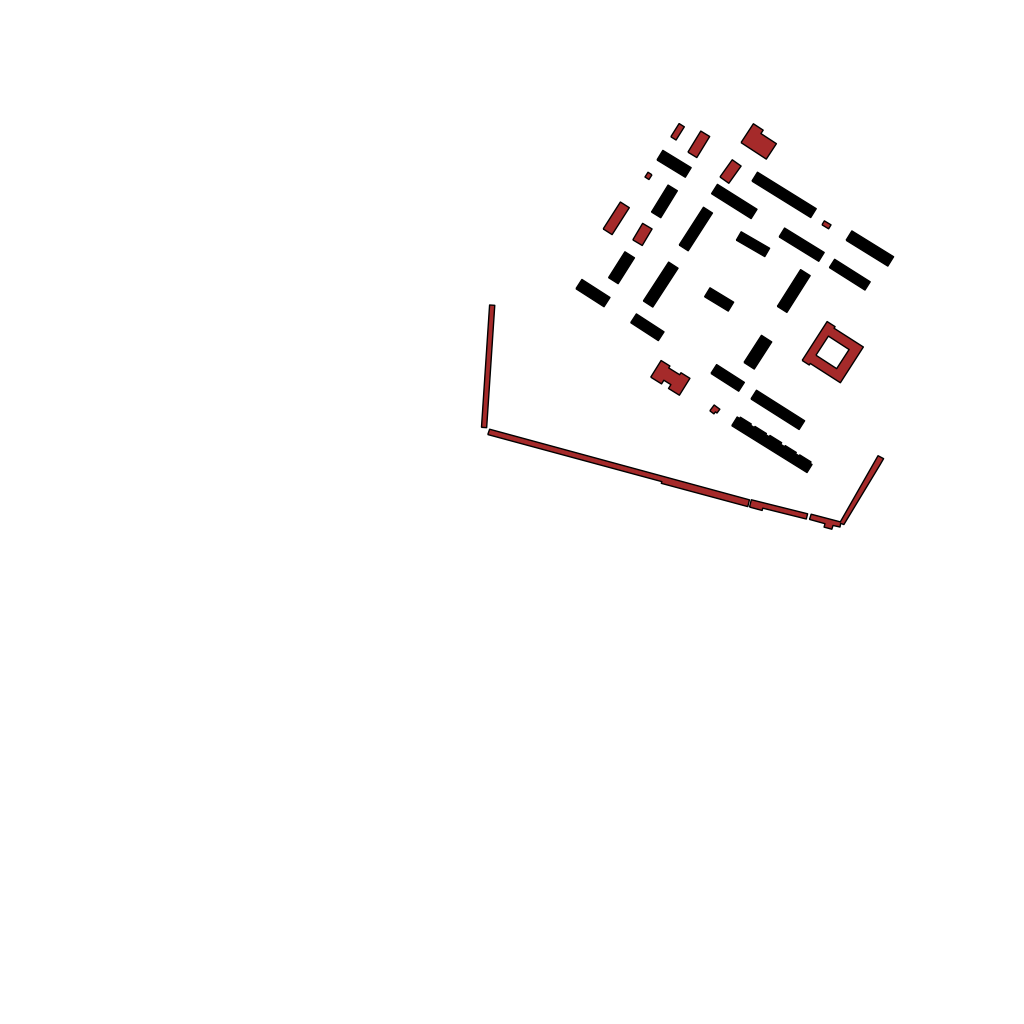
Tags: overhead vector_map, modern, soviet, individual_rise, low_rise, density_3, Building, Facility, 1.0 km²